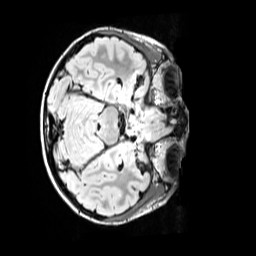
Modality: FLAIR
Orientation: axial
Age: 10
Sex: male
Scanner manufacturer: siemens
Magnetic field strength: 3 T
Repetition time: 5 s
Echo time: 0.388 s